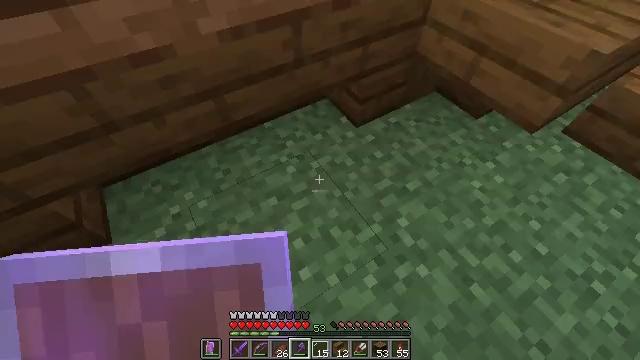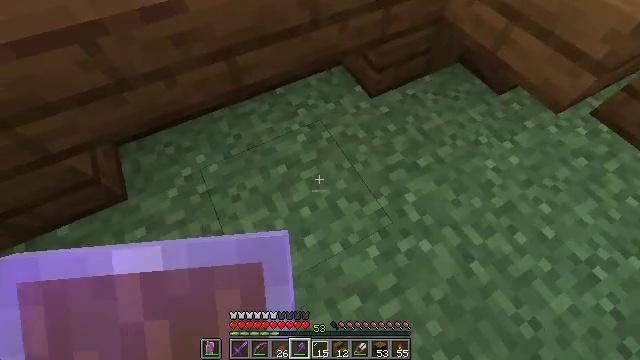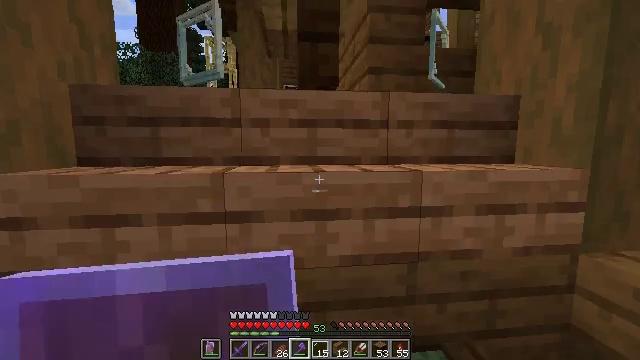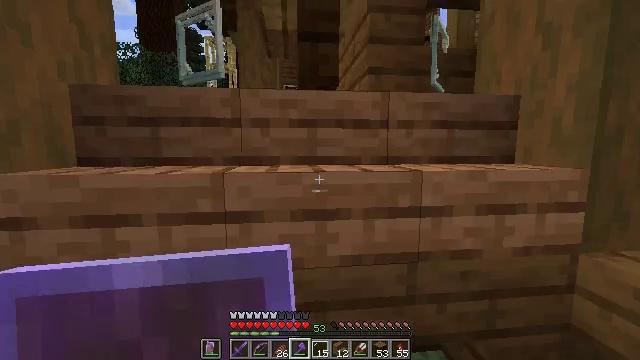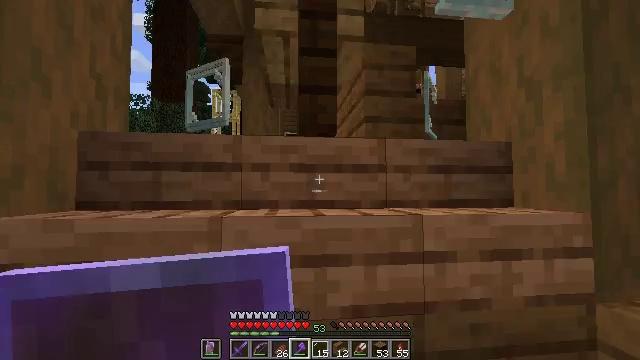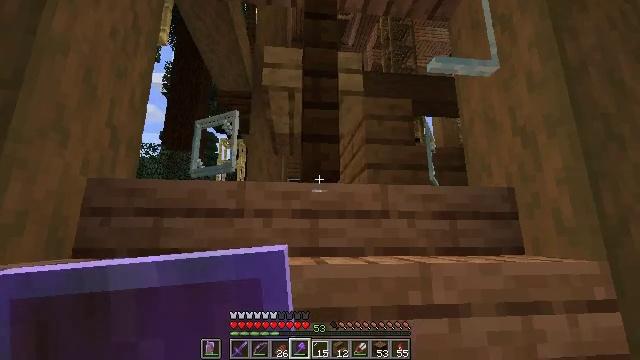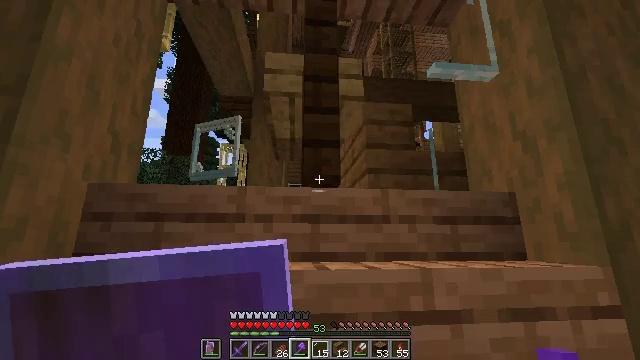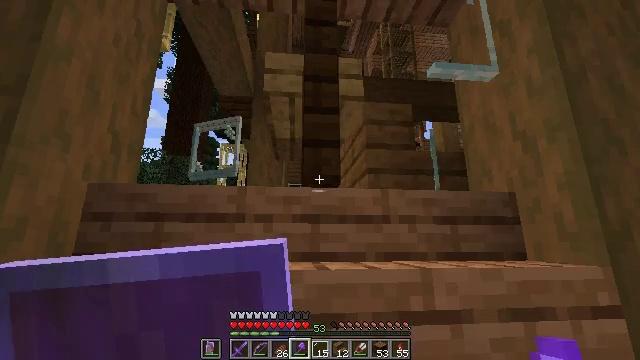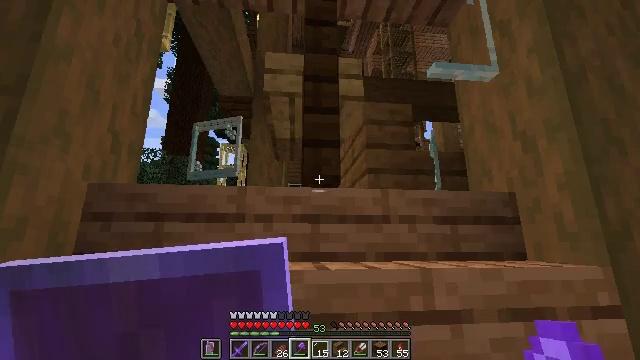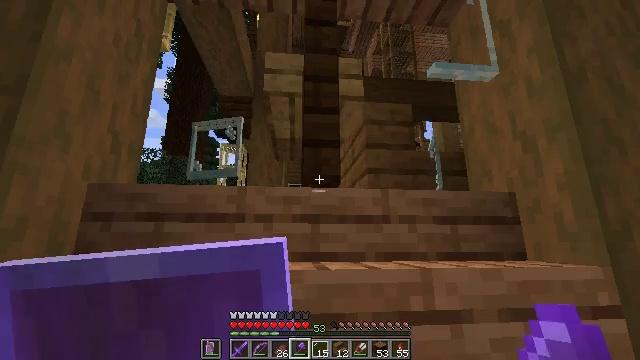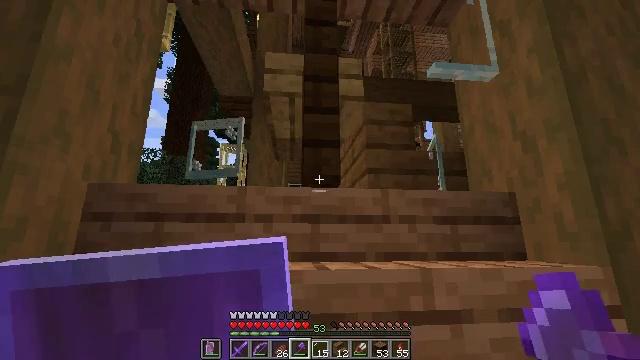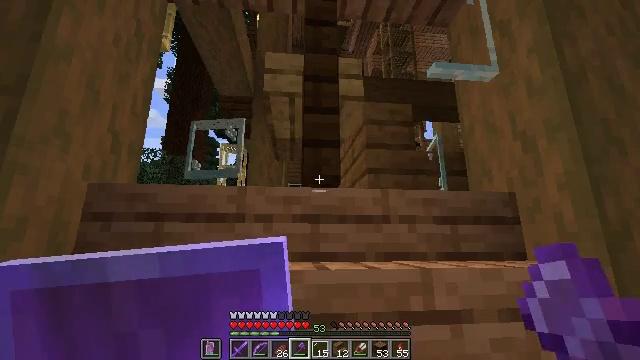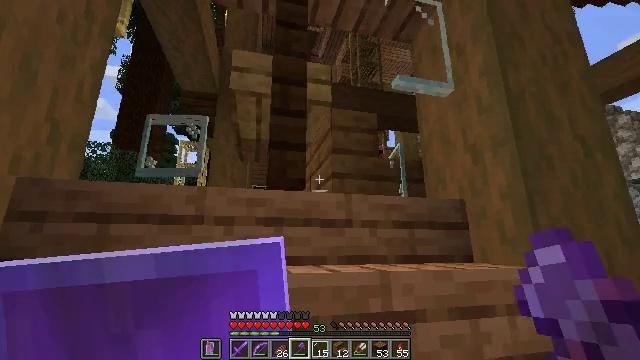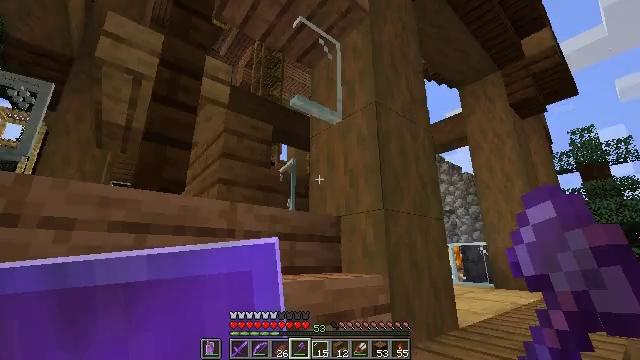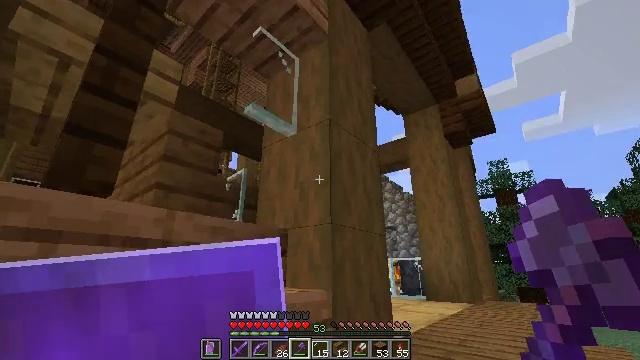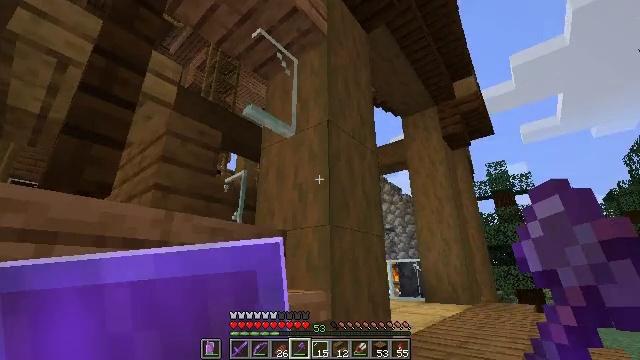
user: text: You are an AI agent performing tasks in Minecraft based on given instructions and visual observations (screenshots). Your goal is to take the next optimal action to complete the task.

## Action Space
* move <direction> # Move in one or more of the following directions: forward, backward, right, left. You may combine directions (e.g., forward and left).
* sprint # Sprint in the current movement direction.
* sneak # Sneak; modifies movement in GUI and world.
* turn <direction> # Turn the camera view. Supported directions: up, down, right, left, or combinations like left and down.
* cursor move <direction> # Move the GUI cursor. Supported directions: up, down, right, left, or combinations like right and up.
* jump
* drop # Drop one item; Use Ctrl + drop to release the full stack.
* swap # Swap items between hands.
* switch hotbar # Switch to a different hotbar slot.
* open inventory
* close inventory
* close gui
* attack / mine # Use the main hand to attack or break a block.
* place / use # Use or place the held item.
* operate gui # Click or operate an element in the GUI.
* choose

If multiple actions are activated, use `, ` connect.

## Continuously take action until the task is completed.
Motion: motion action
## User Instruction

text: Collect fragments by breaking the glass pane.
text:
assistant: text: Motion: no_op
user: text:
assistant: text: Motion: turn left and up
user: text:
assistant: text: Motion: no_op
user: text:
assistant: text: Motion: turn up
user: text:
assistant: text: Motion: turn up
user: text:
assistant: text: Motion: turn up
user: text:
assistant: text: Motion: no_op
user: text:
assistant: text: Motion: no_op
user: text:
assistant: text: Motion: no_op
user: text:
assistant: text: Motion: no_op
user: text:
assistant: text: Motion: no_op
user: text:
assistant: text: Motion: turn right
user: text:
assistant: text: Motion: turn right and up
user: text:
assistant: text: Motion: turn right and up
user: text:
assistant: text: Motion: no_op
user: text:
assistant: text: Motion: turn up
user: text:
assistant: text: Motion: turn left and up
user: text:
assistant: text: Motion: turn left and up
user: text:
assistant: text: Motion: turn left and up
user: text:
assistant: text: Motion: no_op
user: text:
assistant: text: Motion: turn right
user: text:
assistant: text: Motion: turn right and up
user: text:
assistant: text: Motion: no_op
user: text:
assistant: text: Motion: no_op
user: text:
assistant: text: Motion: no_op
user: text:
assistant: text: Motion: turn left
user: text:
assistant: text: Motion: turn left
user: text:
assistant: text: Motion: turn left
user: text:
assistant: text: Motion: no_op
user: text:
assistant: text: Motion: turn left